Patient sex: F
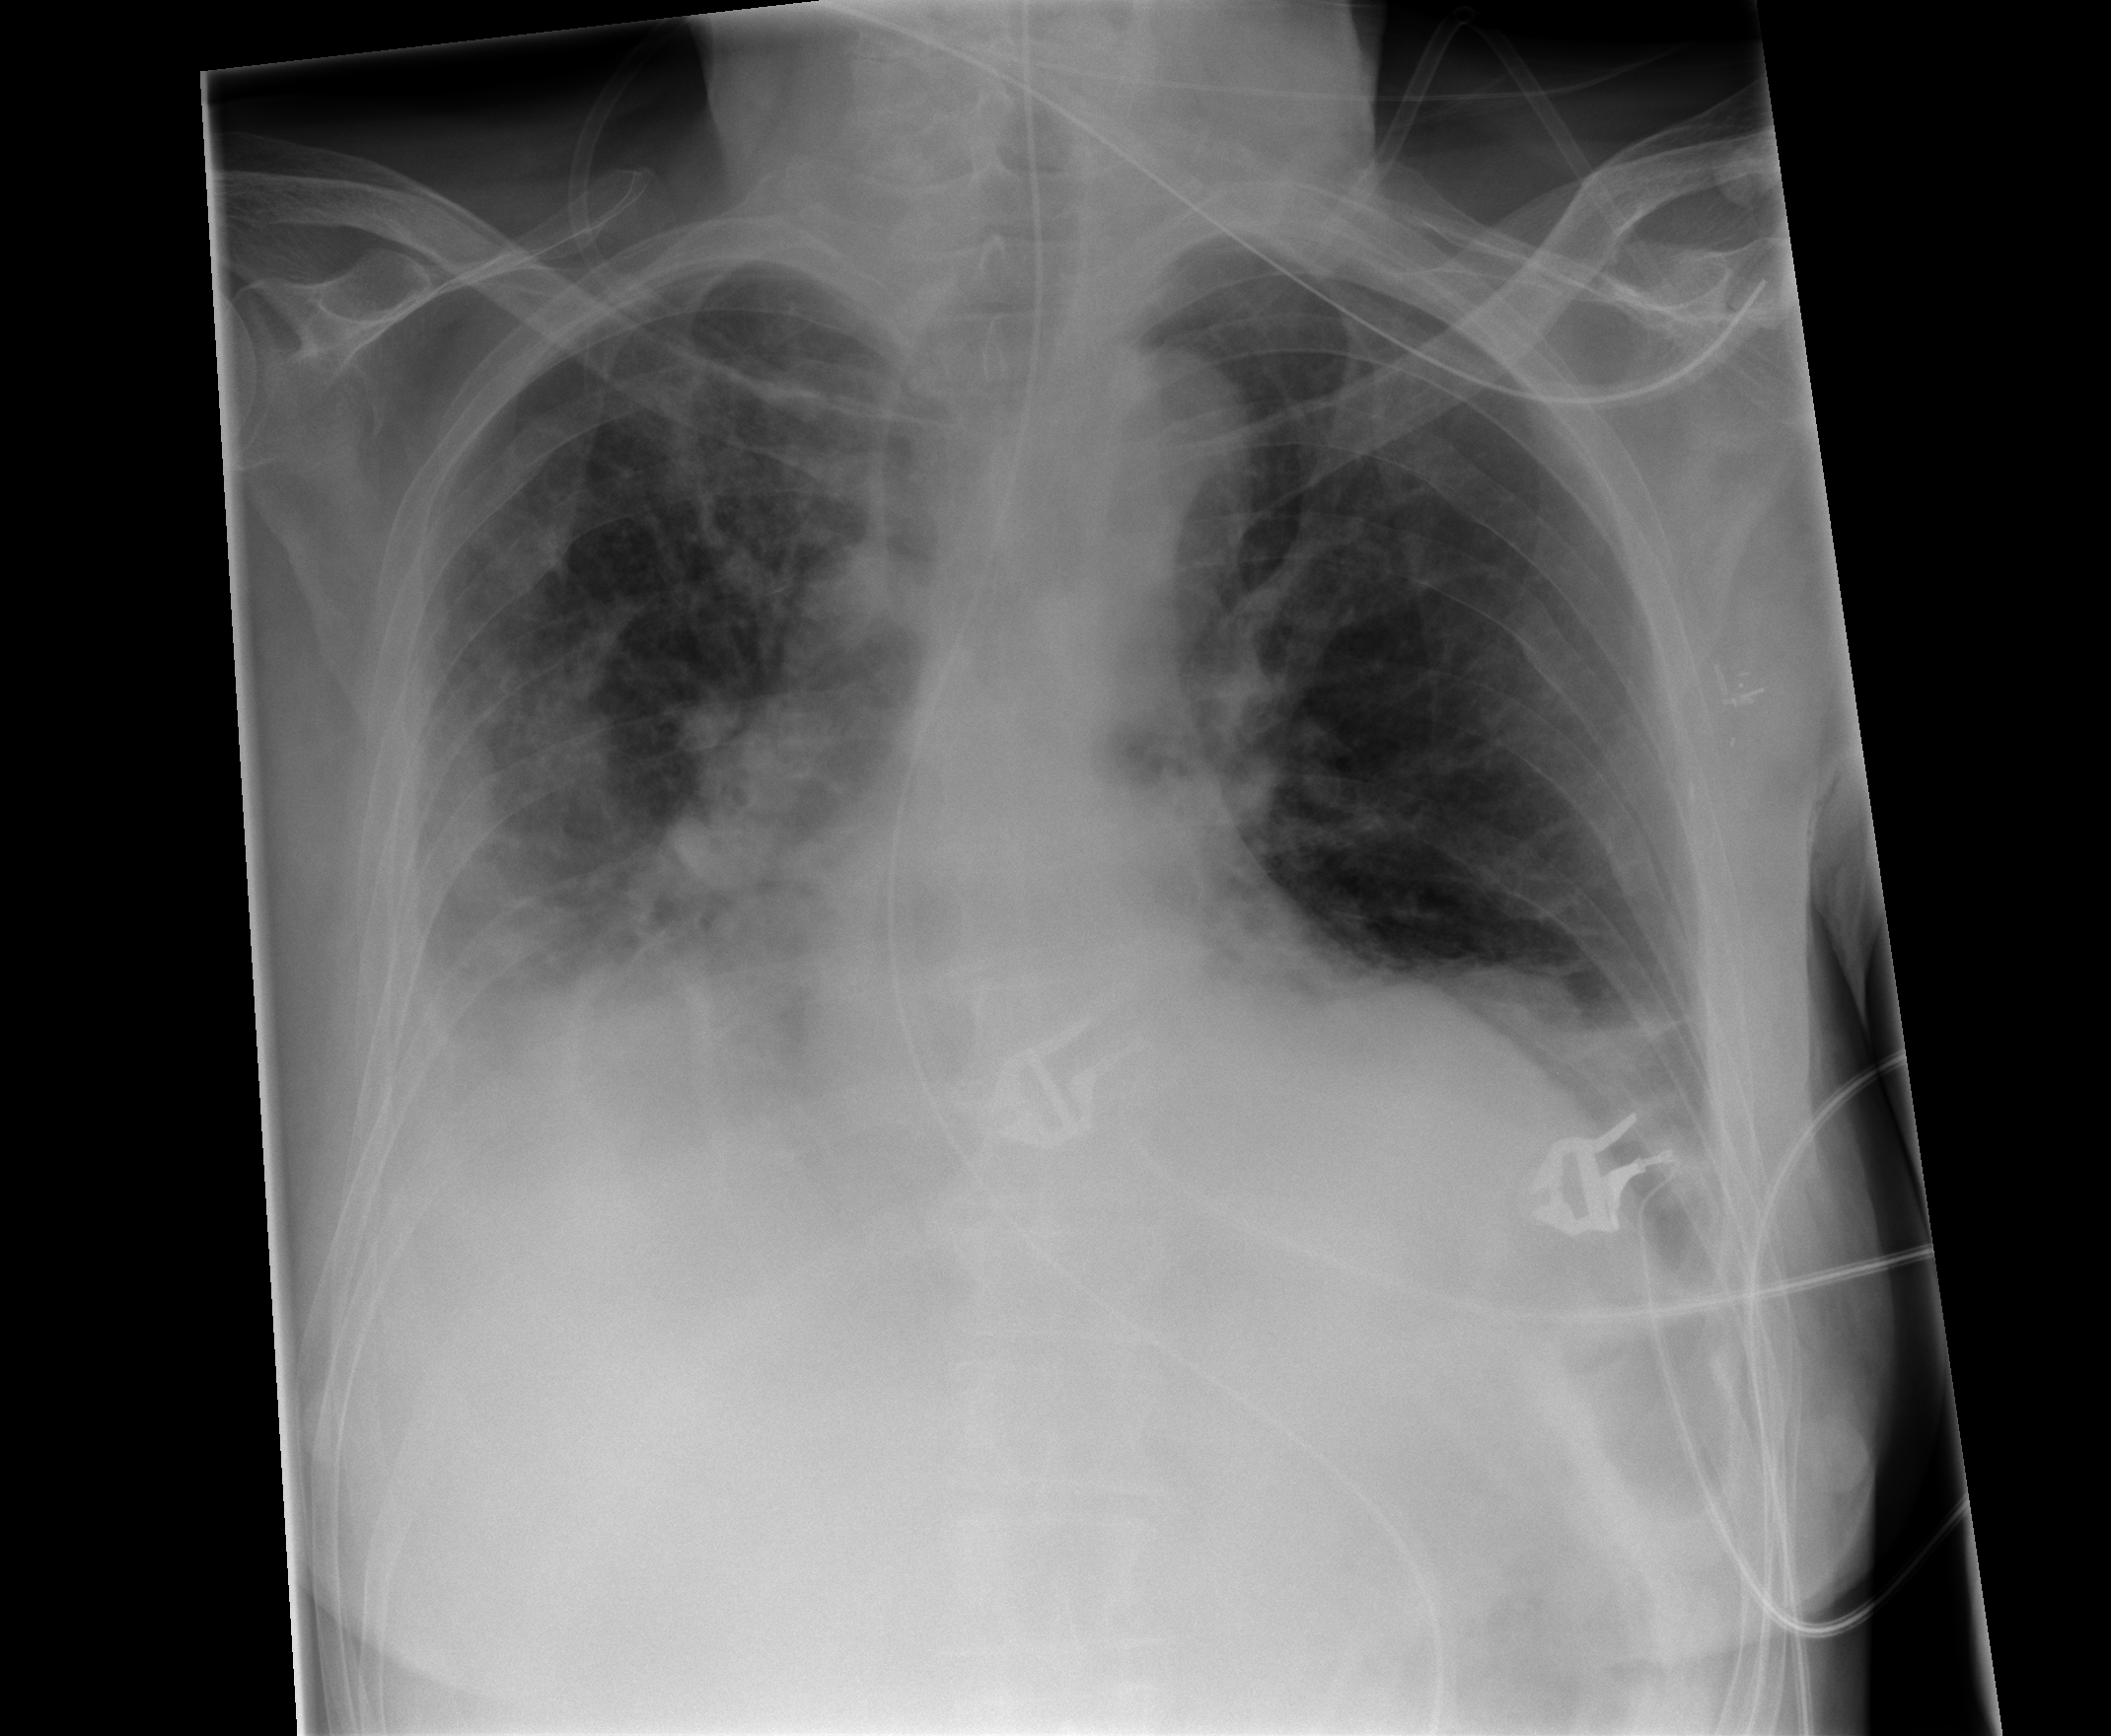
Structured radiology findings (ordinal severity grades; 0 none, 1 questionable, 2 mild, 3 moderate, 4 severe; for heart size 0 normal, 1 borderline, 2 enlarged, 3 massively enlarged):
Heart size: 0
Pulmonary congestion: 2
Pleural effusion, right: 2
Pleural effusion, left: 2
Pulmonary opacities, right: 0
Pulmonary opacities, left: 0
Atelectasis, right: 2
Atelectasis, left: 2